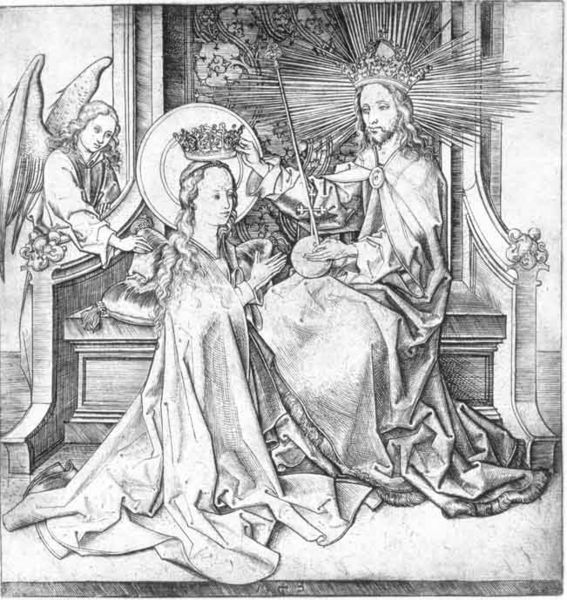
Titel: Christus krönt Maria
Künstler: Martin Schongauer
Standort: Karlsruhe
Institution: Staatliche Kunsthalle Karlsruhe
Schlagwörter: flügel, gott, hand, himmel, mann, umhang, weiß, menschen, sitzen, blume, frau, haar, holz, kleid, licht, schwarz, stuhl, zeichnung, tuch, ball, ornament, bart, augen, falten, sockel, taube, hände, erde, kirche, sonne, boden, gewand, haare, mantel, sitzend, gewänder, mutter, paar, brosche, gotik, idealisierung, krone, locken, engel, apfel, holzschnitt, liebe, lehne, stab, grafik, monochrom, bank, kissen, könig, thron, gestühl, nasen, faltenwurf, knie, truhe, kreuz, strahlen, druck, lithographie, schwarz-weiß, radierung, stich, knien, kugel, beten, stift, altar, erdkugel, heiligenschein, nimbus, gotisch, christus, jesus, jesus christus, knieend, kniend, krönung, segnung, königin, heilige, dürer, anbeten, heilig, maria, kupferstich, madonna, jerusalem, mutter gottes, erzengel, sakral, aureole, christi, zepter, szepter, kronen, weltkugel, marienkrönung, martin, glorie, strahlenkranz, gabriel, gottvater, fibel, himmelskönigin, reichsapfel, krez, weltgericht, krönung mariens, heiligen, hesus, gewnd, jeusus, schongauer, krönen, weltenherrscher, martin schongauer, gleube, stahlen, sich, kieen, zeoter, 1600, 16. jahrhundert, 1700, 1500, heilg, kupfersticht, 15. jh, krönung madonna maria, hohenlied, fanlen, keiligenschein, strahlen nimbus, kr¨nung, strahlenkranzu